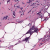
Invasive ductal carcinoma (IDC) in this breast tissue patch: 0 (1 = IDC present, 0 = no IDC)